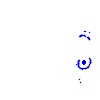
Particle: proton